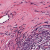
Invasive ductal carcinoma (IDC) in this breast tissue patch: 0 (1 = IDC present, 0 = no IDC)